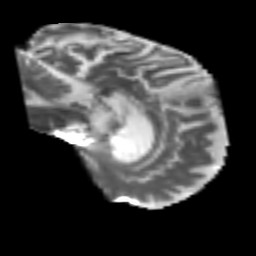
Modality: T2w
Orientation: sagittal
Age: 55
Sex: male
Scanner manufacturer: siemens
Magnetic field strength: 3 T
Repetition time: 4.987 s
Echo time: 0.0792 s